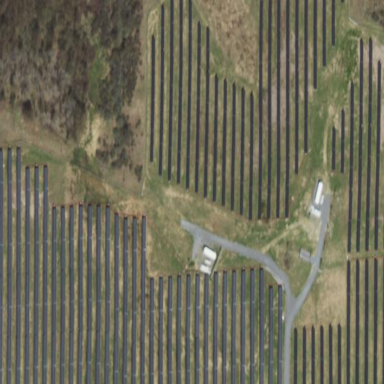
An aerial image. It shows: Solar power plant utilizing photovoltaic technology to produce electricity.